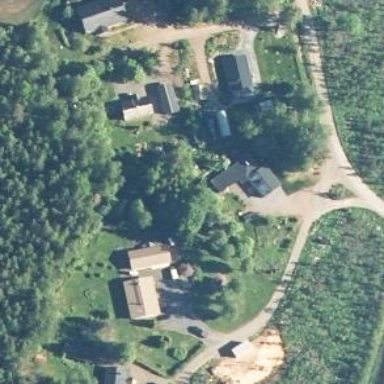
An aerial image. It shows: Farmyard area.